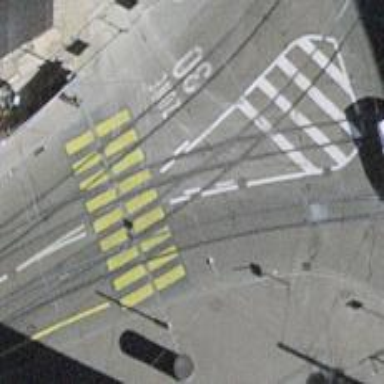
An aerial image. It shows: Tram crossing on the railway.